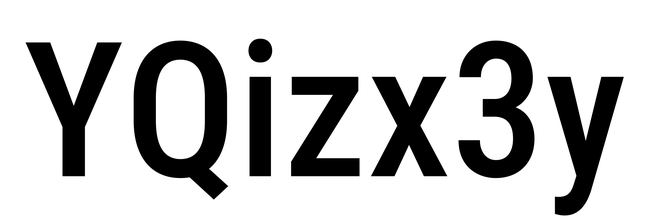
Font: Roboto_Condensed_Medium